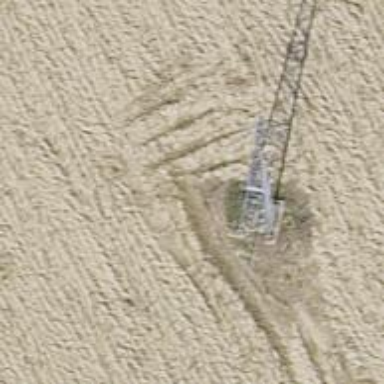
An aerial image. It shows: Power tower.